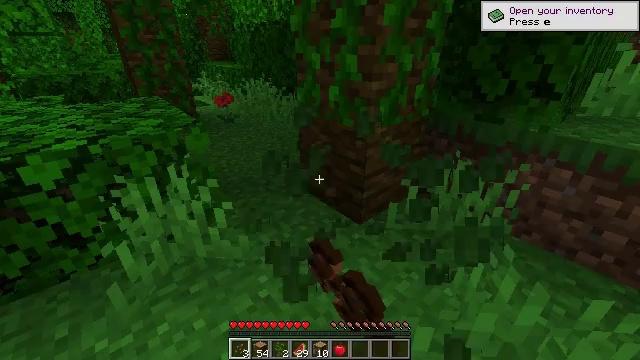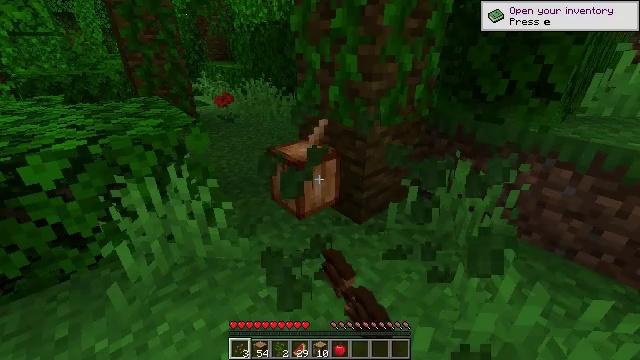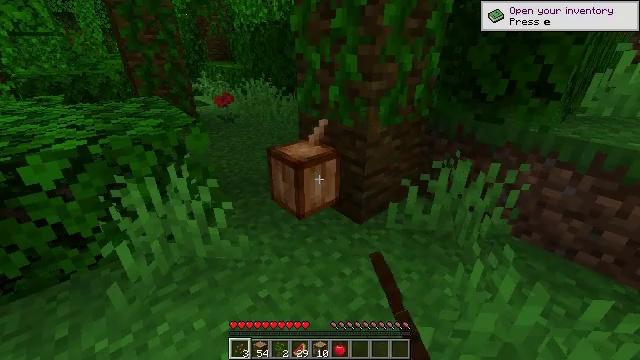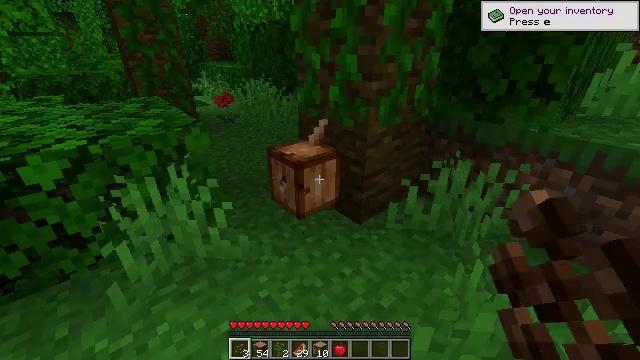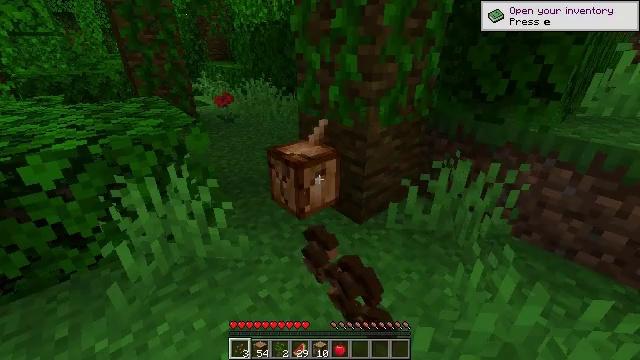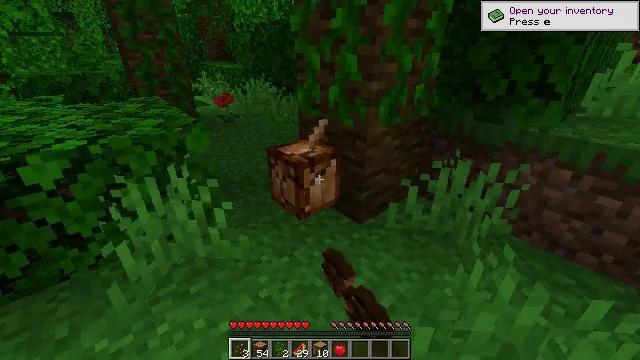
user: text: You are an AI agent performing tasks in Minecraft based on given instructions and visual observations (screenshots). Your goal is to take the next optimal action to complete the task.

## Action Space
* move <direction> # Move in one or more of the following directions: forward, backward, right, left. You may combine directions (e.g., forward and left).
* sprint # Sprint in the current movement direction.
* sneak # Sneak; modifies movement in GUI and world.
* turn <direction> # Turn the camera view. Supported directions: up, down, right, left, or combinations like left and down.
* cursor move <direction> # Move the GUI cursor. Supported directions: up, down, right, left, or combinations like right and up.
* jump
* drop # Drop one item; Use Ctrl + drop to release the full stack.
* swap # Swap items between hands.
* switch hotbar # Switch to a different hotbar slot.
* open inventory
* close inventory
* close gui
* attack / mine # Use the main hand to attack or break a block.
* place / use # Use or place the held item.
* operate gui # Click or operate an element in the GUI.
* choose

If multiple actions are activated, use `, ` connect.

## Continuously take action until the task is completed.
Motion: motion action
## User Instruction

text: Mine the cocoa pods for beans.
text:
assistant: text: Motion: attack / mine
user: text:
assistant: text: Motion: attack / mine
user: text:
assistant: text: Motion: attack / mine
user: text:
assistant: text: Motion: attack / mine
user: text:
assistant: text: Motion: attack / mine
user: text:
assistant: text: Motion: no_op